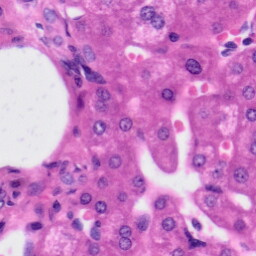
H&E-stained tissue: Liver